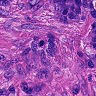
Metastatic tissue present: yes